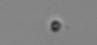
Label: nanoplankton_mix